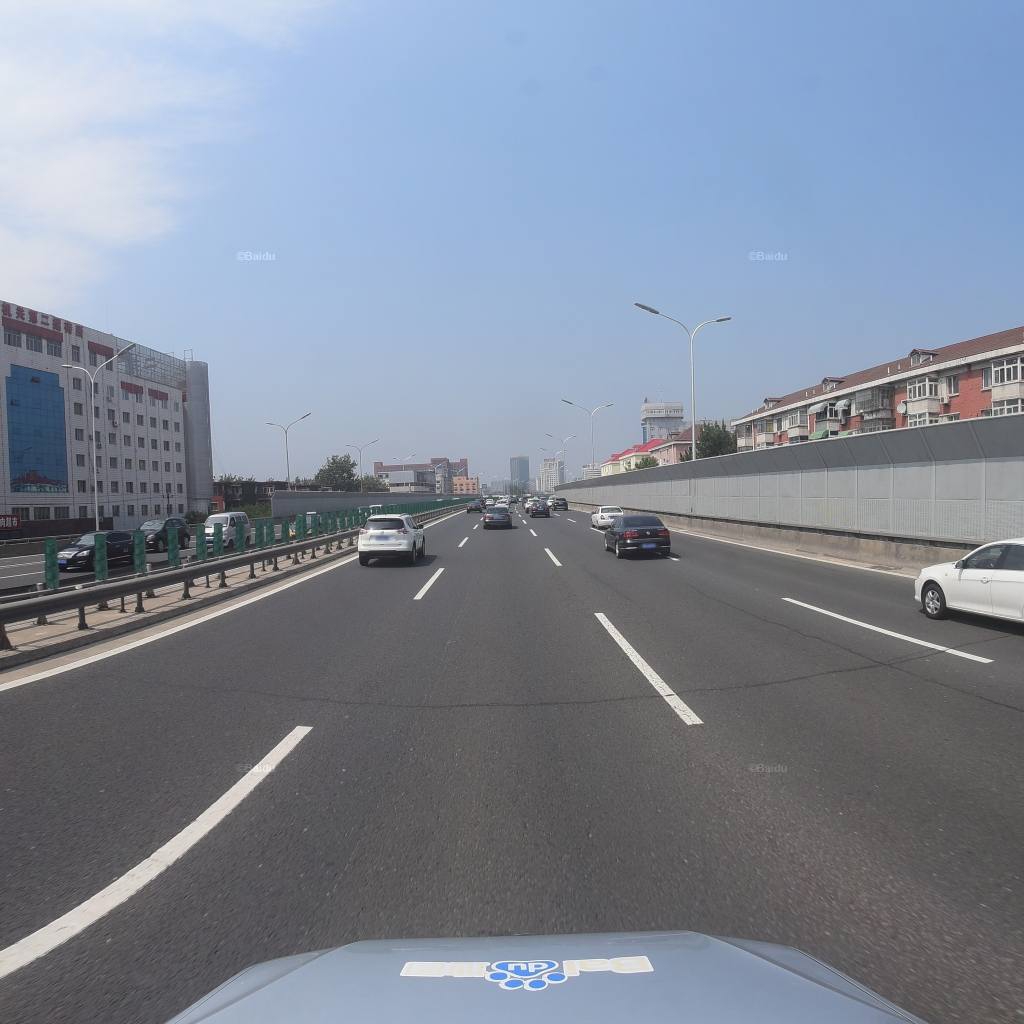
Region: Fengtai
Road damage annotations: longitudinal patch, transverse patch